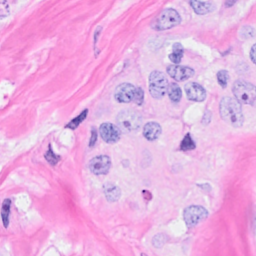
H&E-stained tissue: Breast